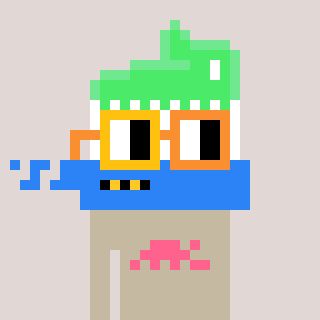
a pixel art character with square yellow and orange glasses, a toothbrush-shaped head and a bege-colored body on a warm background